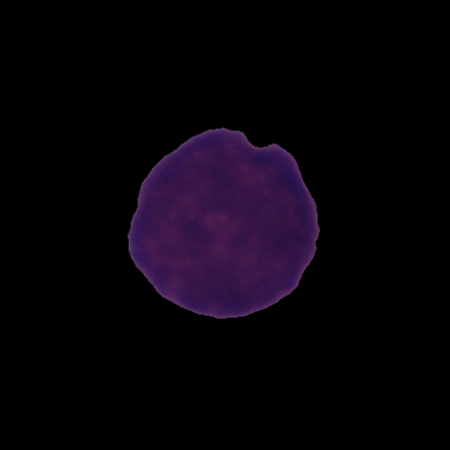
Label: cancer